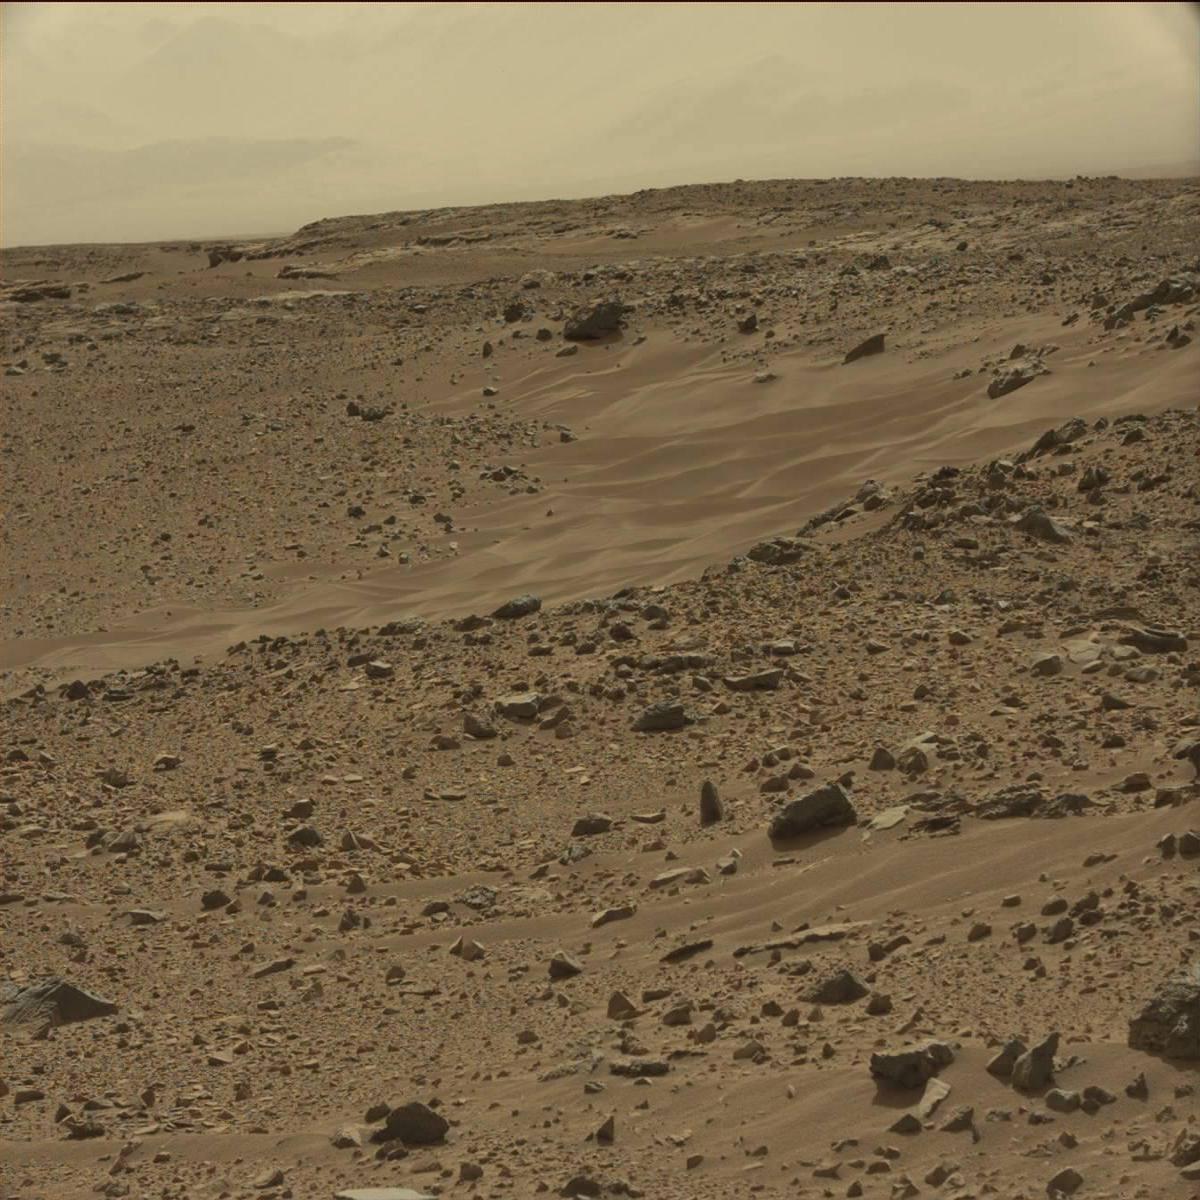
Terrain classes present: Bedrock, Ridge, Sand / Soil, Sky